Aerial crown-view tile of a tropical tree (Barro Colorado Island, Panama), acquired 20241112:
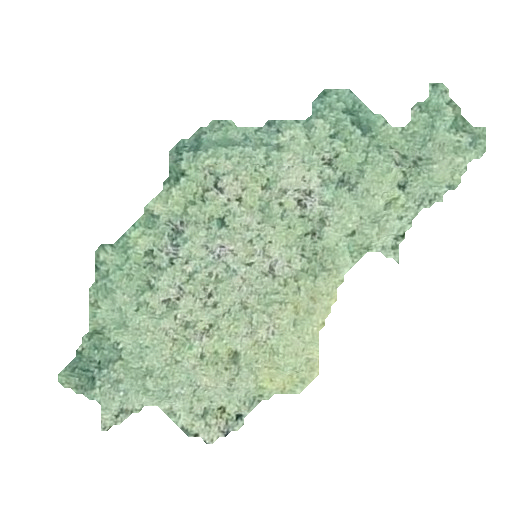
Species: Virola surinamensis
GBIF accepted scientific name: Virola surinamensis
Crown area: 123.715 m²